Interaction volume radius: 10 \u00c5
Interaction volume height: 25 \u00c5
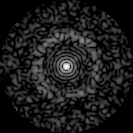
Disorder parameter: 0.8083